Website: macys
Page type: delivery-shipping
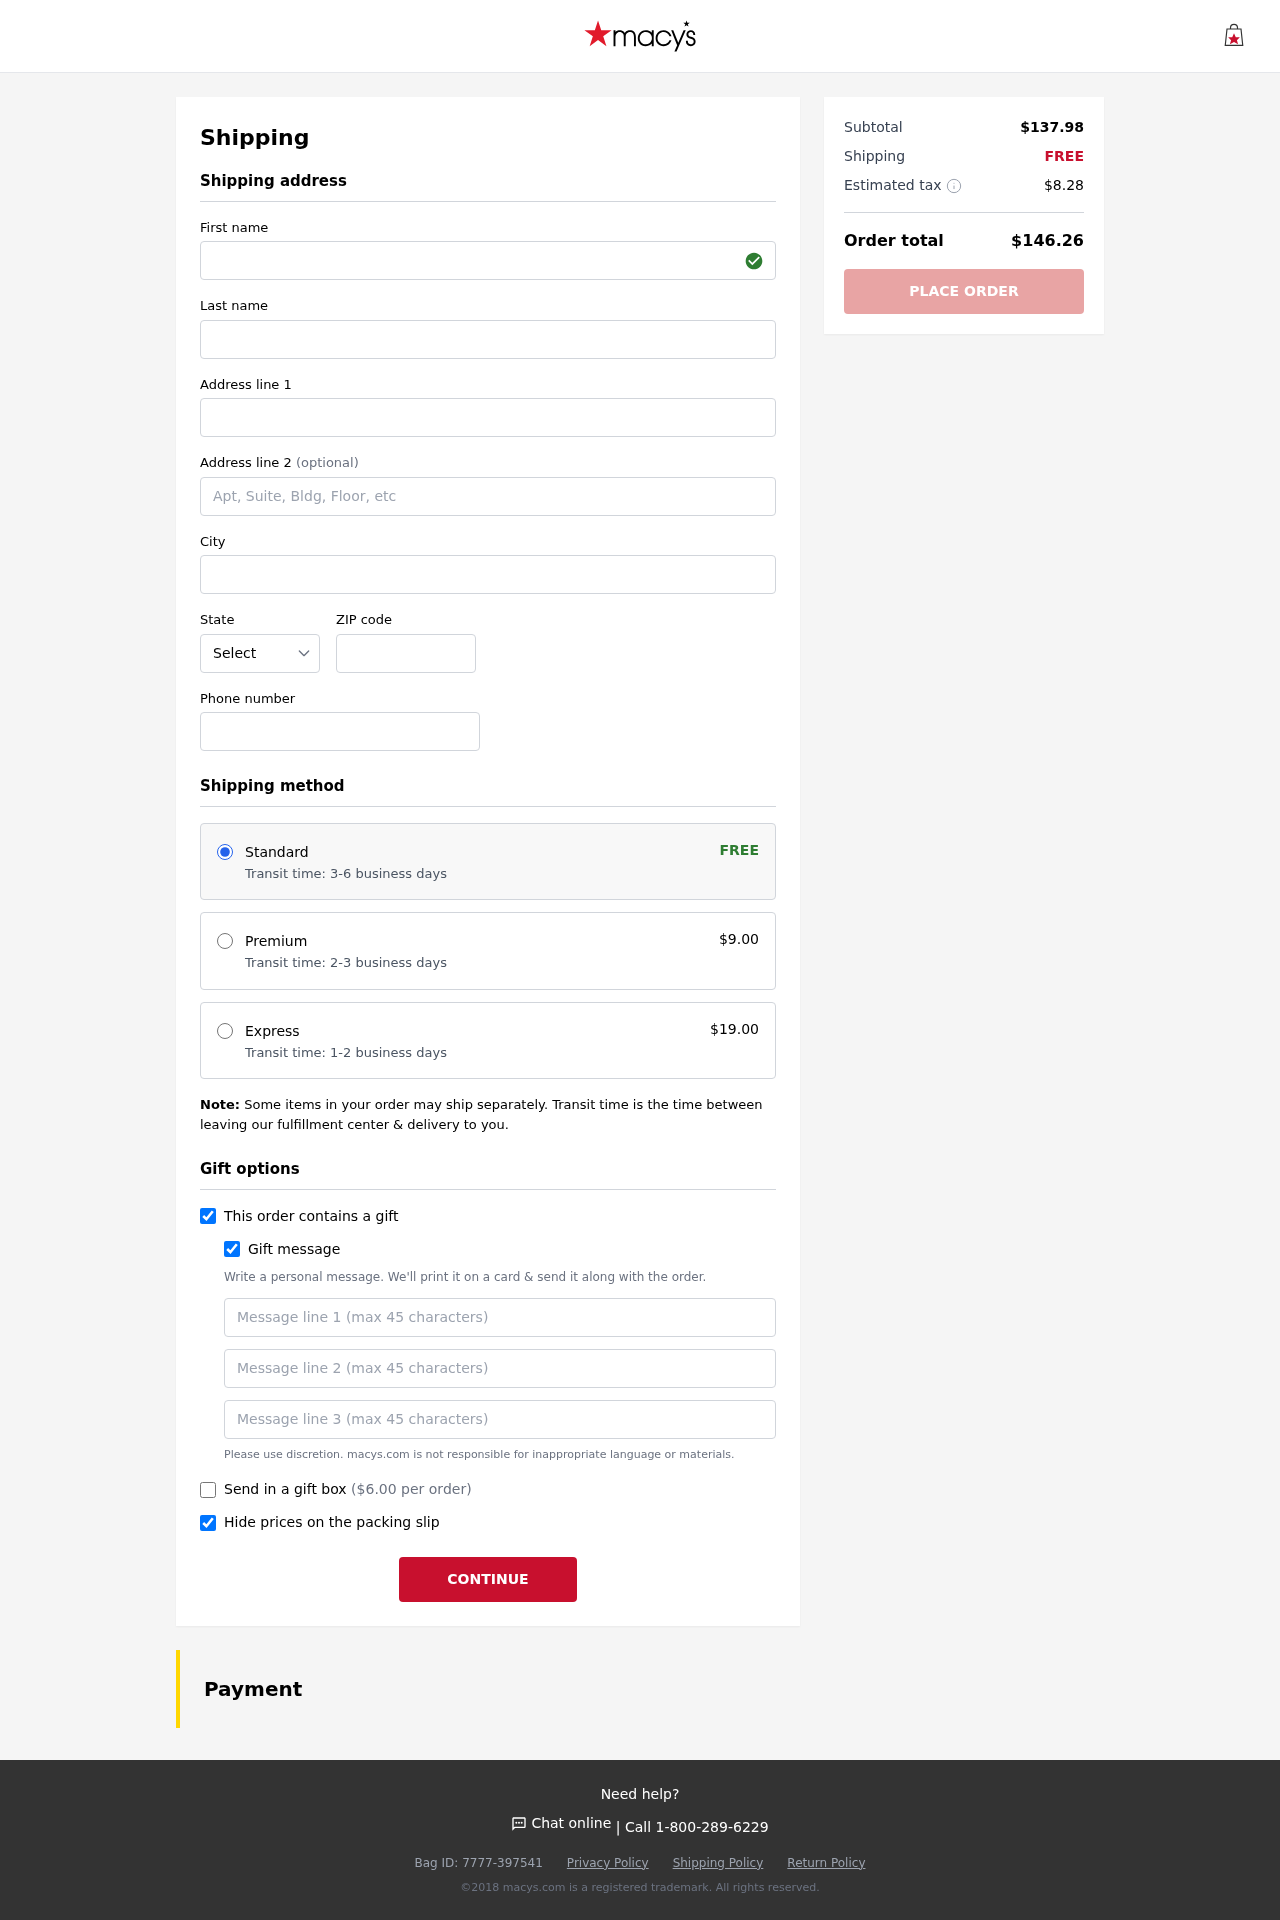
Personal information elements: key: PII_STATE_ABBR
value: PA
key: PII_FIRSTNAME
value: Carol
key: PII_LASTNAME
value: Collins
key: PII_STREET
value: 33393 Miller Skyway Apt. 023
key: PII_CITY
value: East Carrie
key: PII_POSTCODE
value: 79538
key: PII_PHONE
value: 5859919156
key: PII_GIFT_MESSAGE
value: Hey Meagan! I couldn't resist picking out these cute T-Bar sandals for you—I remember you mentioning how much you wanted something stylish for summer outings. Hope they add a little extra sunshine to your days! Carol
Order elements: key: ORDER_SHIPPING_STANDARD
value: Transit time: 3-6 business days
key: ORDER_SHIPPING_COST
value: FREE
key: ORDER_SHIPPING_PREMIUM
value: Transit time: 2-3 business days
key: ORDER_SHIPPING_PREMIUM_PRICE
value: $9.00
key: ORDER_SHIPPING_EXPRESS
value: Transit time: 1-2 business days
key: ORDER_SHIPPING_EXPRESS_PRICE
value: $19.00
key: ORDER_GIFT_BOX_PRICE
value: ($6.00 per order)
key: ORDER_SUBTOTAL
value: $137.98
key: ORDER_SHIPPING_COST2
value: FREE
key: ORDER_TAX
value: $8.28
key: ORDER_TOTAL
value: $146.26